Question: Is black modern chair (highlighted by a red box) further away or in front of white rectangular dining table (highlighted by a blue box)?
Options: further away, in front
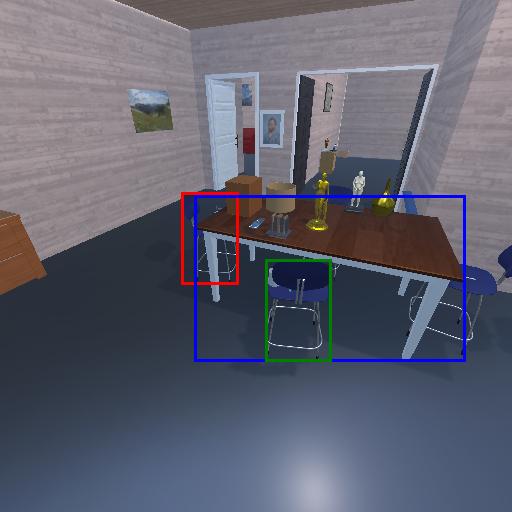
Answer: further away